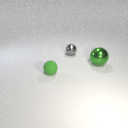
small green rubber sphere in front of large green metal sphere